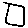
Label: square